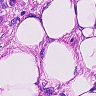
Metastatic tissue present: yes